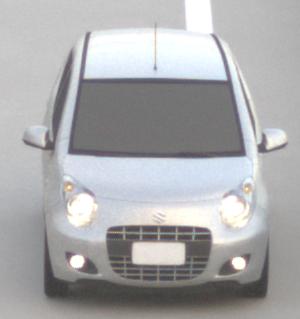
Make: Suzuki
Model: Alto 1.0
Detailed model: Alto (V)
Model produced from: 2011/02
Model produced until: 2011/03
Doors: 5
Color: white
Road condition: dry road
Daytime: sunrise or sunset
Contrast: low contrast